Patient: sex F, age 74
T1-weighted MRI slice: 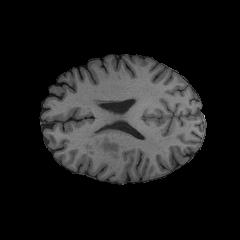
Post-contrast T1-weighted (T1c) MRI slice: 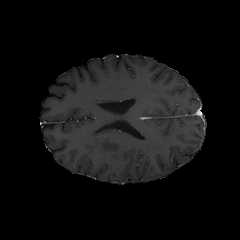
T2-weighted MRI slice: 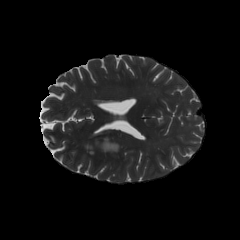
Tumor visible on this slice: yes
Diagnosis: Glioblastoma, IDH-wildtype
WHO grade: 4